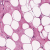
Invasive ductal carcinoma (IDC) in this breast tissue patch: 0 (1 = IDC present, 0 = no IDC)